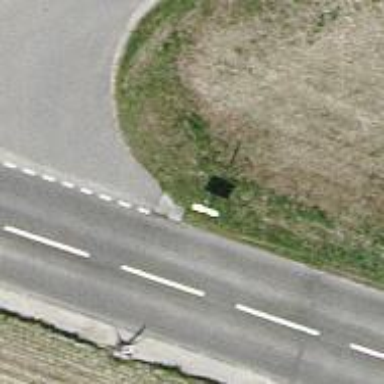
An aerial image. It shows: Bus stop with platform for public transport.